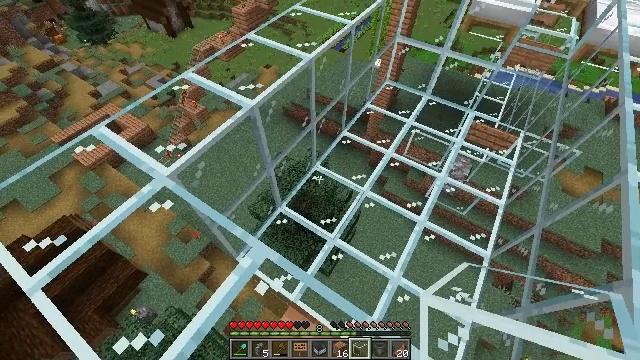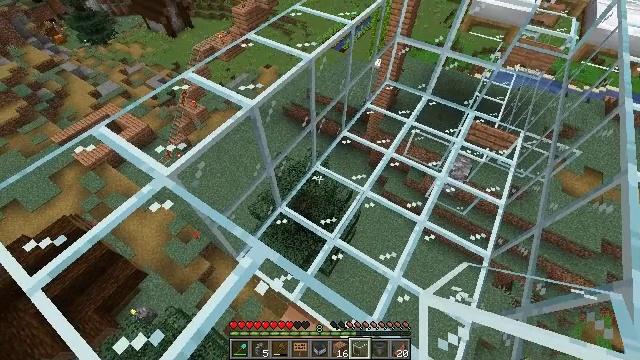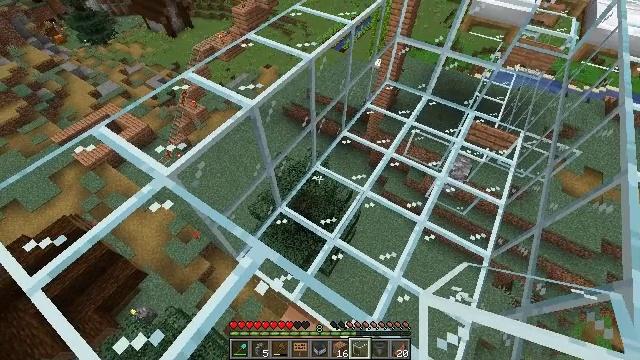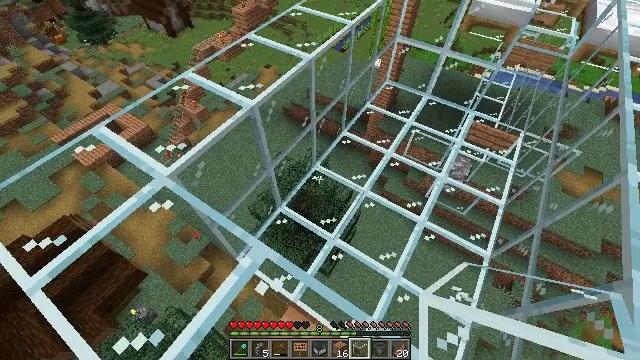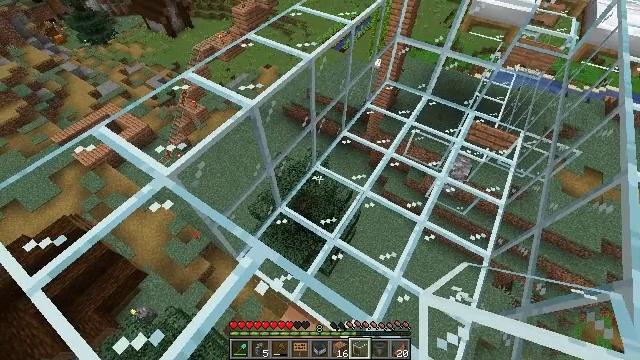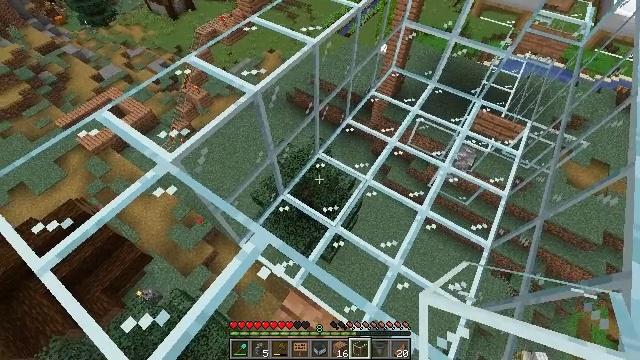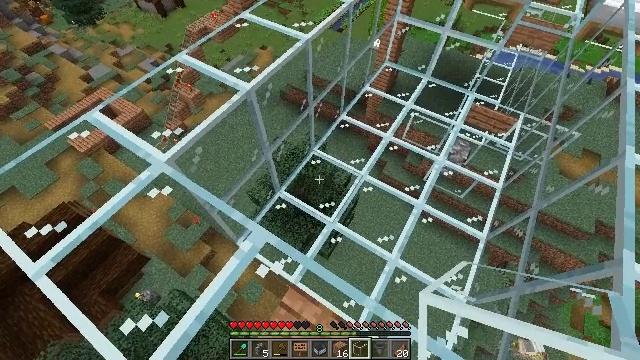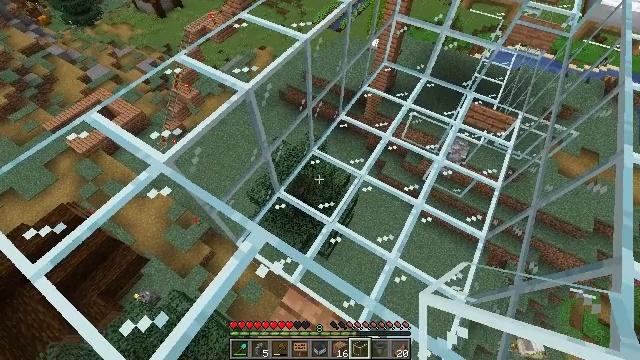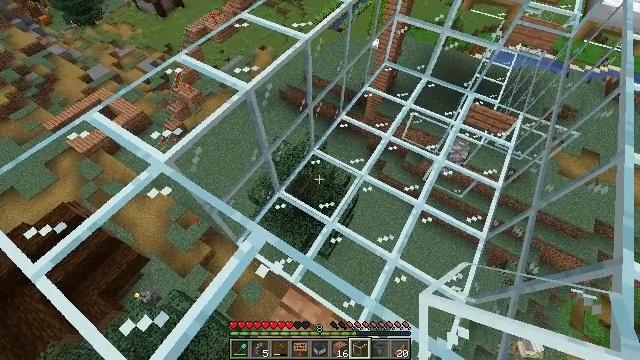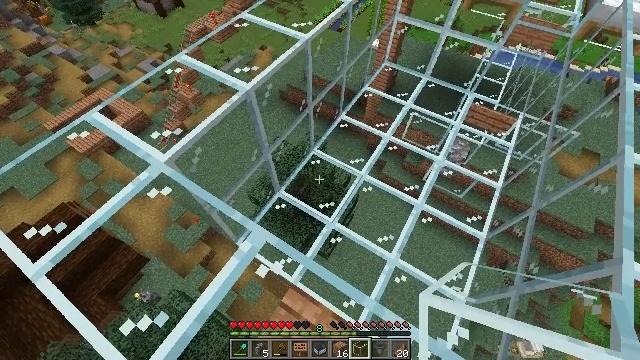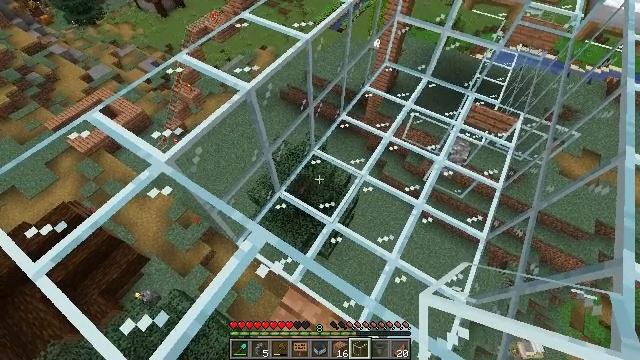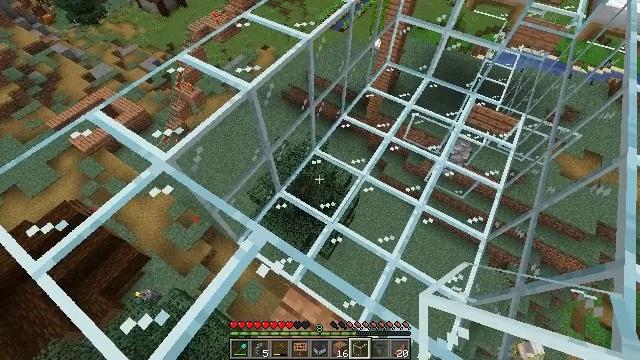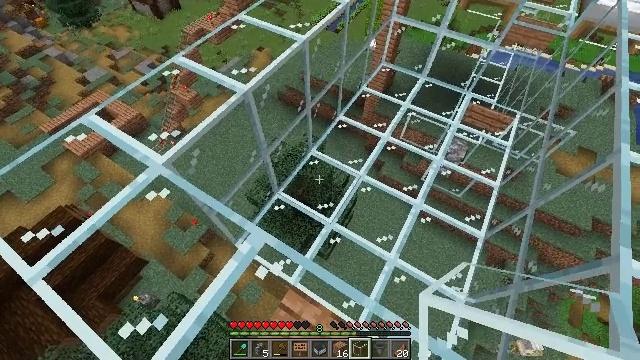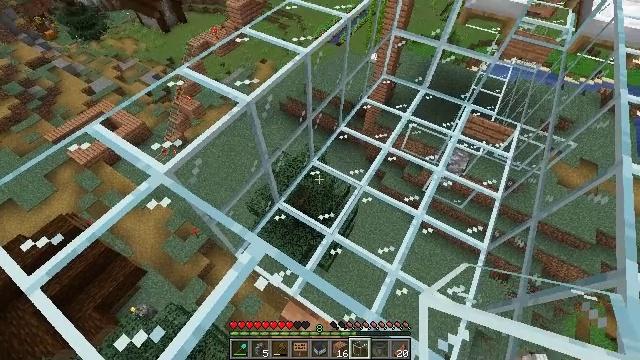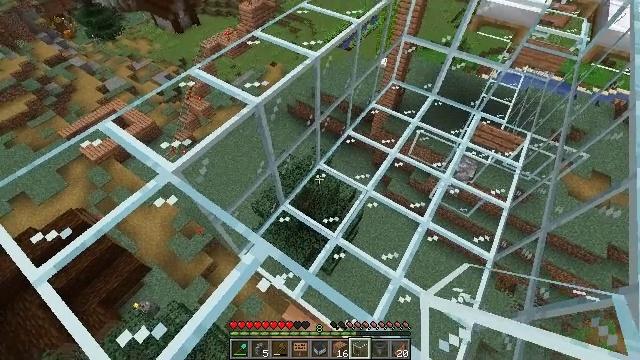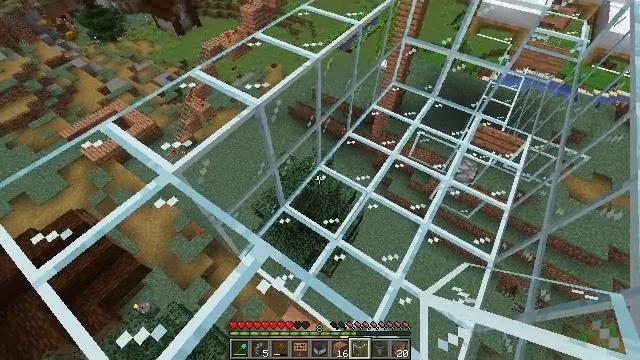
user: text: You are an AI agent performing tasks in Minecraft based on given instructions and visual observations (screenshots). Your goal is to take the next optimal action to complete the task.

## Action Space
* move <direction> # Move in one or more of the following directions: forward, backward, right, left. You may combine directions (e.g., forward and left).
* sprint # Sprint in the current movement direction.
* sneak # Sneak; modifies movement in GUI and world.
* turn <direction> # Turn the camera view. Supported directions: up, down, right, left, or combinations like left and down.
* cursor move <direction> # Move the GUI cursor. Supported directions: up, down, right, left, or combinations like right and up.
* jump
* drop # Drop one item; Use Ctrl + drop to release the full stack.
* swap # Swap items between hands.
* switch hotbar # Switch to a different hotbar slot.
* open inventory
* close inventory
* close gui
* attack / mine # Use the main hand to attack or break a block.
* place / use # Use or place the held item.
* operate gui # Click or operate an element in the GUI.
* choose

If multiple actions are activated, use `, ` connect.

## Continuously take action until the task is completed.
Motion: motion action
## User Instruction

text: Gather jungle planks for building.
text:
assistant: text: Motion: no_op
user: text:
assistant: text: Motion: no_op
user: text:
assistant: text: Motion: no_op
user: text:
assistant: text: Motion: no_op
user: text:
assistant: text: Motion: turn left and down
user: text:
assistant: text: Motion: turn right
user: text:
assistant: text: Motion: no_op
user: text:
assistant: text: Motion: no_op
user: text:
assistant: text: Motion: no_op
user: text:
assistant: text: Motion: no_op
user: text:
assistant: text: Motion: no_op
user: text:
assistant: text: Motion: turn right
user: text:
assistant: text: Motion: turn up
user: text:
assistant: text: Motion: turn left
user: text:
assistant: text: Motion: no_op
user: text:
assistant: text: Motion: no_op
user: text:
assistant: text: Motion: no_op
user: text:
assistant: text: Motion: no_op
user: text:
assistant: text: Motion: no_op
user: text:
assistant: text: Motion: no_op
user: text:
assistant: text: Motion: no_op
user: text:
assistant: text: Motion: turn left
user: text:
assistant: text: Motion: no_op
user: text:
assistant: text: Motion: no_op
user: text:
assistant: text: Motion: no_op
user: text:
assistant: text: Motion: no_op
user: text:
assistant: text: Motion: no_op
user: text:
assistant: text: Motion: no_op
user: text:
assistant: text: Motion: no_op
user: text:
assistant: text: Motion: no_op